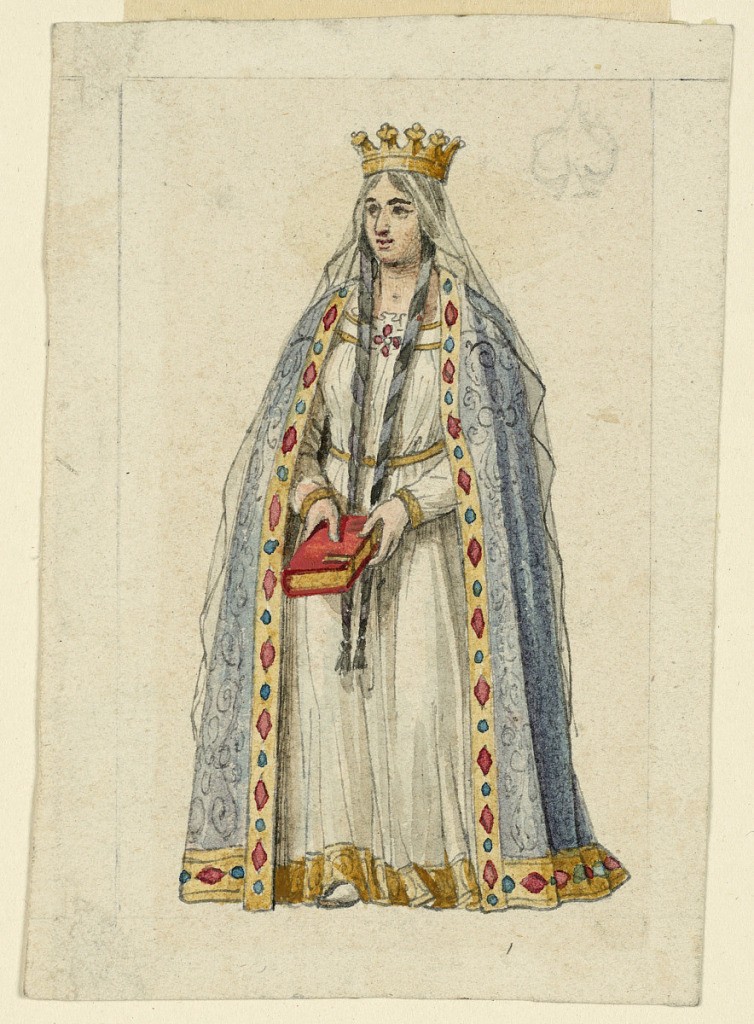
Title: Design for a Playing Card: Queen of Spades
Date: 1825–1850
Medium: Graphite, brush and watercolor on paper
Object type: Playing Card
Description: A queen in medieval attire is shown standing, holding a book with both hands.